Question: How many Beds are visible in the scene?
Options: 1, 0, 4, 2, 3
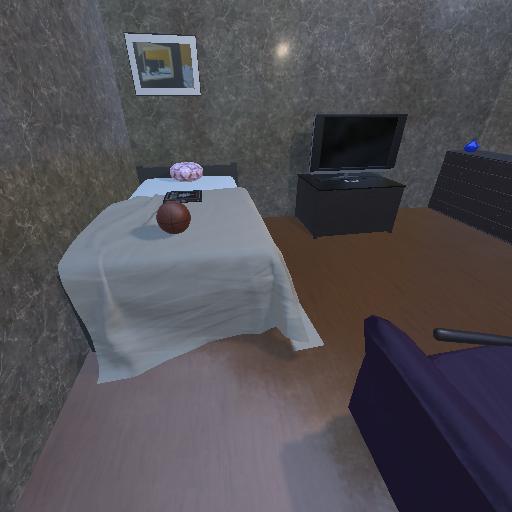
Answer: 1